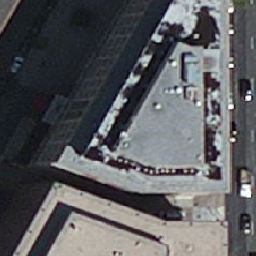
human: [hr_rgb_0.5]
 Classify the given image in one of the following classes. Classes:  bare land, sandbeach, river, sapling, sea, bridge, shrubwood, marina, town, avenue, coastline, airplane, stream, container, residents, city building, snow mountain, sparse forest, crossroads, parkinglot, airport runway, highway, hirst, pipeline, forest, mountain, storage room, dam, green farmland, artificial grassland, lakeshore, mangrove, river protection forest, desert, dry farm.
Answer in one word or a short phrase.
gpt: city building